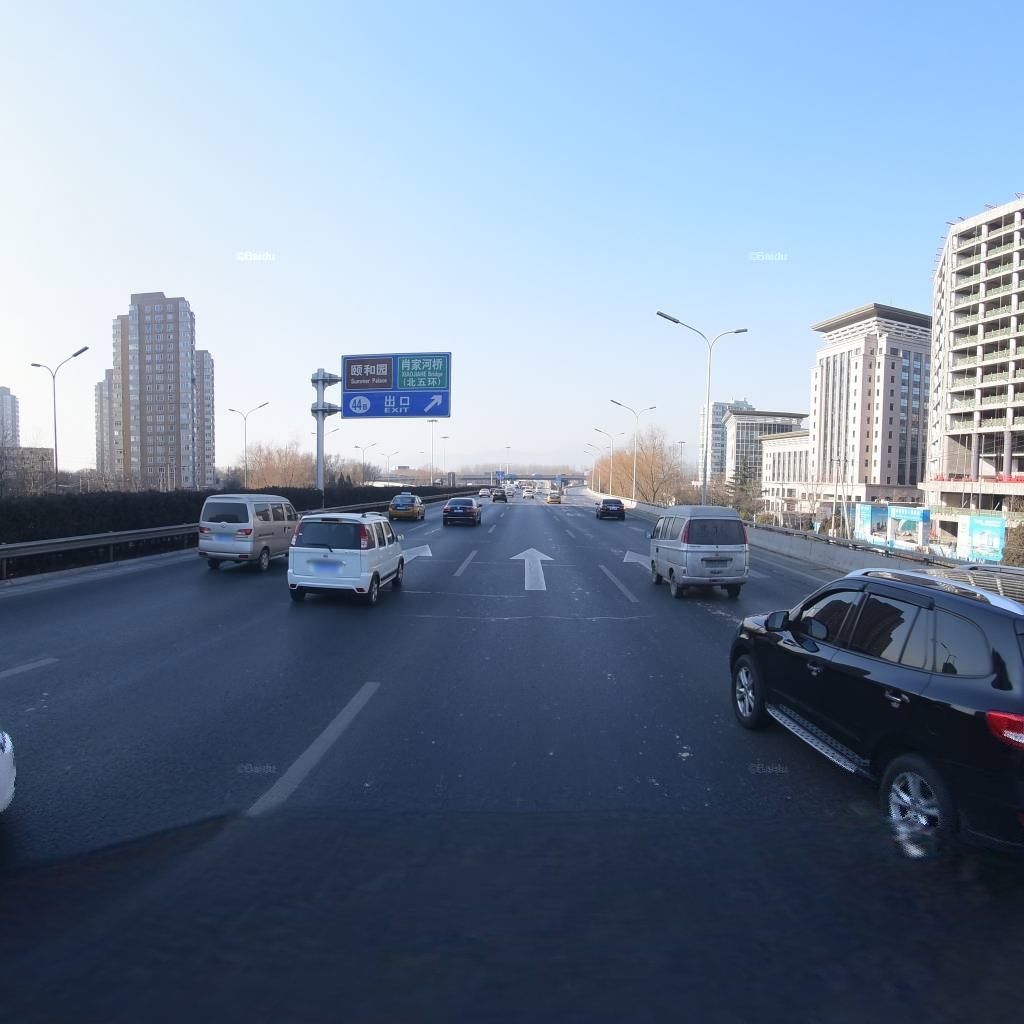
Region: Haidian
Road damage annotations: transverse patch, transverse patch, transverse patch